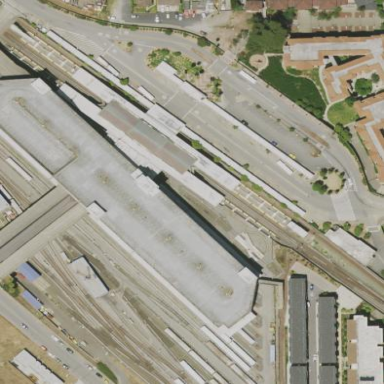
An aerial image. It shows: Train station building.